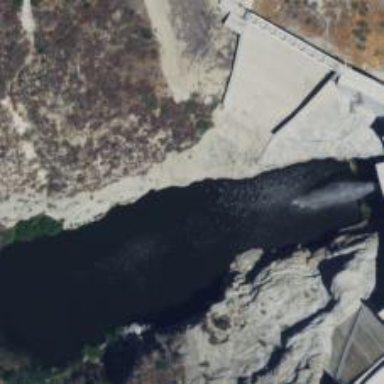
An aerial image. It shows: Spillway within waterway.